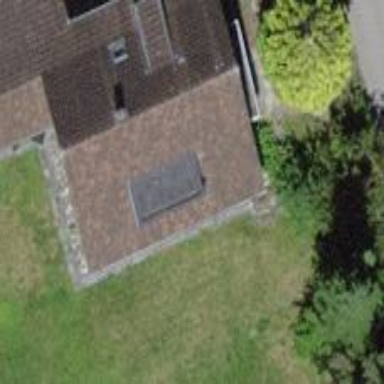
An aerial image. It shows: Detached building with gabled roof.